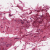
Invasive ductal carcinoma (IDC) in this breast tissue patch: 0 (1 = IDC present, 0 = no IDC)